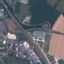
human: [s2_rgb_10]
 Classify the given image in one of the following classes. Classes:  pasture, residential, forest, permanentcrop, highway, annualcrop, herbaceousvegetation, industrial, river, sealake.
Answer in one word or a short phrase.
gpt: Highway